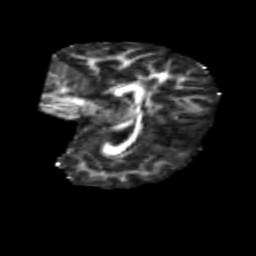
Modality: FA
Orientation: sagittal
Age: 7
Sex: female
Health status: healthy